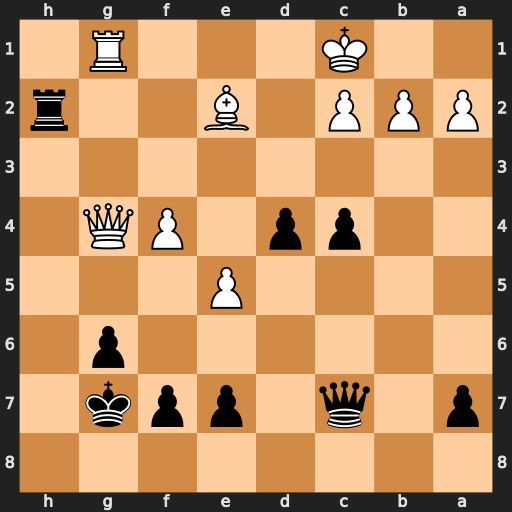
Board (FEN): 8/p1q1ppk1/6p1/4P3/2pp1PQ1/8/PPP1B2r/2K3R1
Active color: b
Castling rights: -
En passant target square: -
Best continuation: d3 Rg2 dxe2